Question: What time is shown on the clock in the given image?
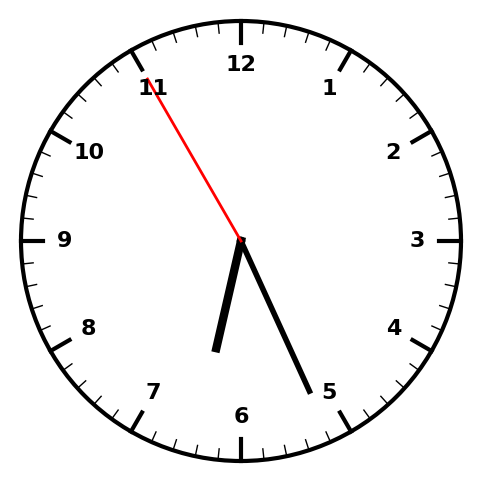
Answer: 06:25:55